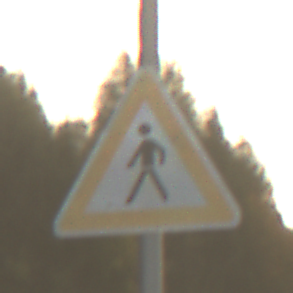
Verkehrszeichen: FussgaengerRechts
Umgebung: Outdoor, Nature
Tageszeit: SunriseSunset
Wetter: PartlyCloudy
Licht: Natural
Jahreszeit: NotSpecified
Kontrast: LowContrast